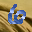
Label: 6